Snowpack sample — Loveland Pass, Silver Plume, Colorado, USA (1/12/25, 11:40 AM MST)
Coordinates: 39.66, -105.88
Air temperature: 7 °F
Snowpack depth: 140 cm
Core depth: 10 cm
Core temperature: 41 °F
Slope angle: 11°, slope face: 30°
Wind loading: high
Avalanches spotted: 2
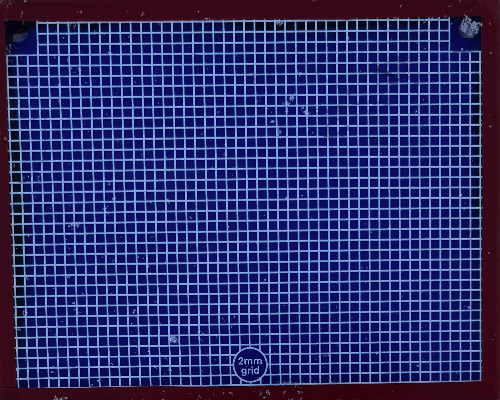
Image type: profile
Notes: Pilot using slightly modified coring method that took too large segment for snow profile picturing, advised not to use in higher level models. Two avalanche on south face nearby, partially cloudy with light snow in the last 24 hours. Lots of wind loading on eastern features.